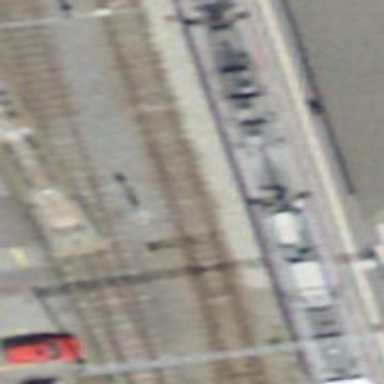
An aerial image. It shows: Railway switch.